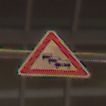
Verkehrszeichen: Stau
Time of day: NotSpecified
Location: Indoor (Urban)
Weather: NotSpecified
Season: NotSpecified
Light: Artificial